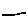
Label: line